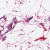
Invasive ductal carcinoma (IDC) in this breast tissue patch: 0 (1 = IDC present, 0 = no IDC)